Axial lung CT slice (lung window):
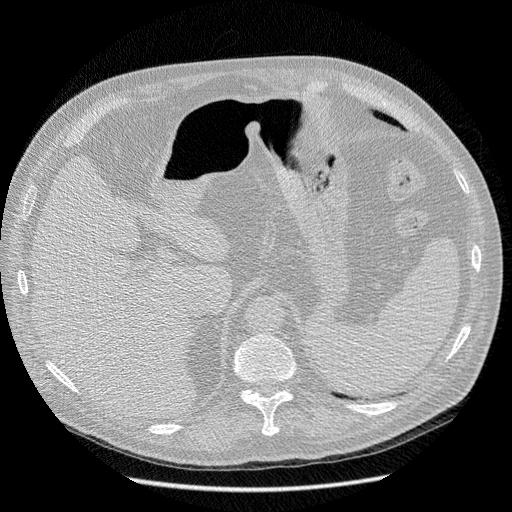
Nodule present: no